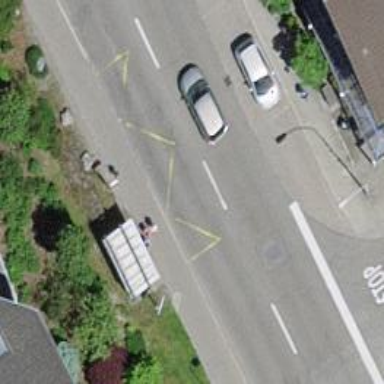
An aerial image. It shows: Bus stop with sheltered platform for public transport.